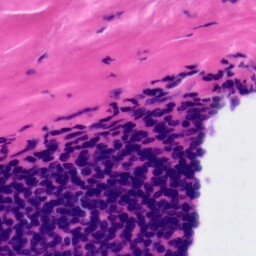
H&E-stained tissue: Tonsil